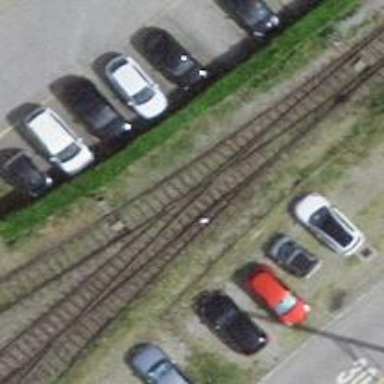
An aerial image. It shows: Railway switch.